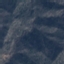
Label: HerbaceousVegetation